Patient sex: M
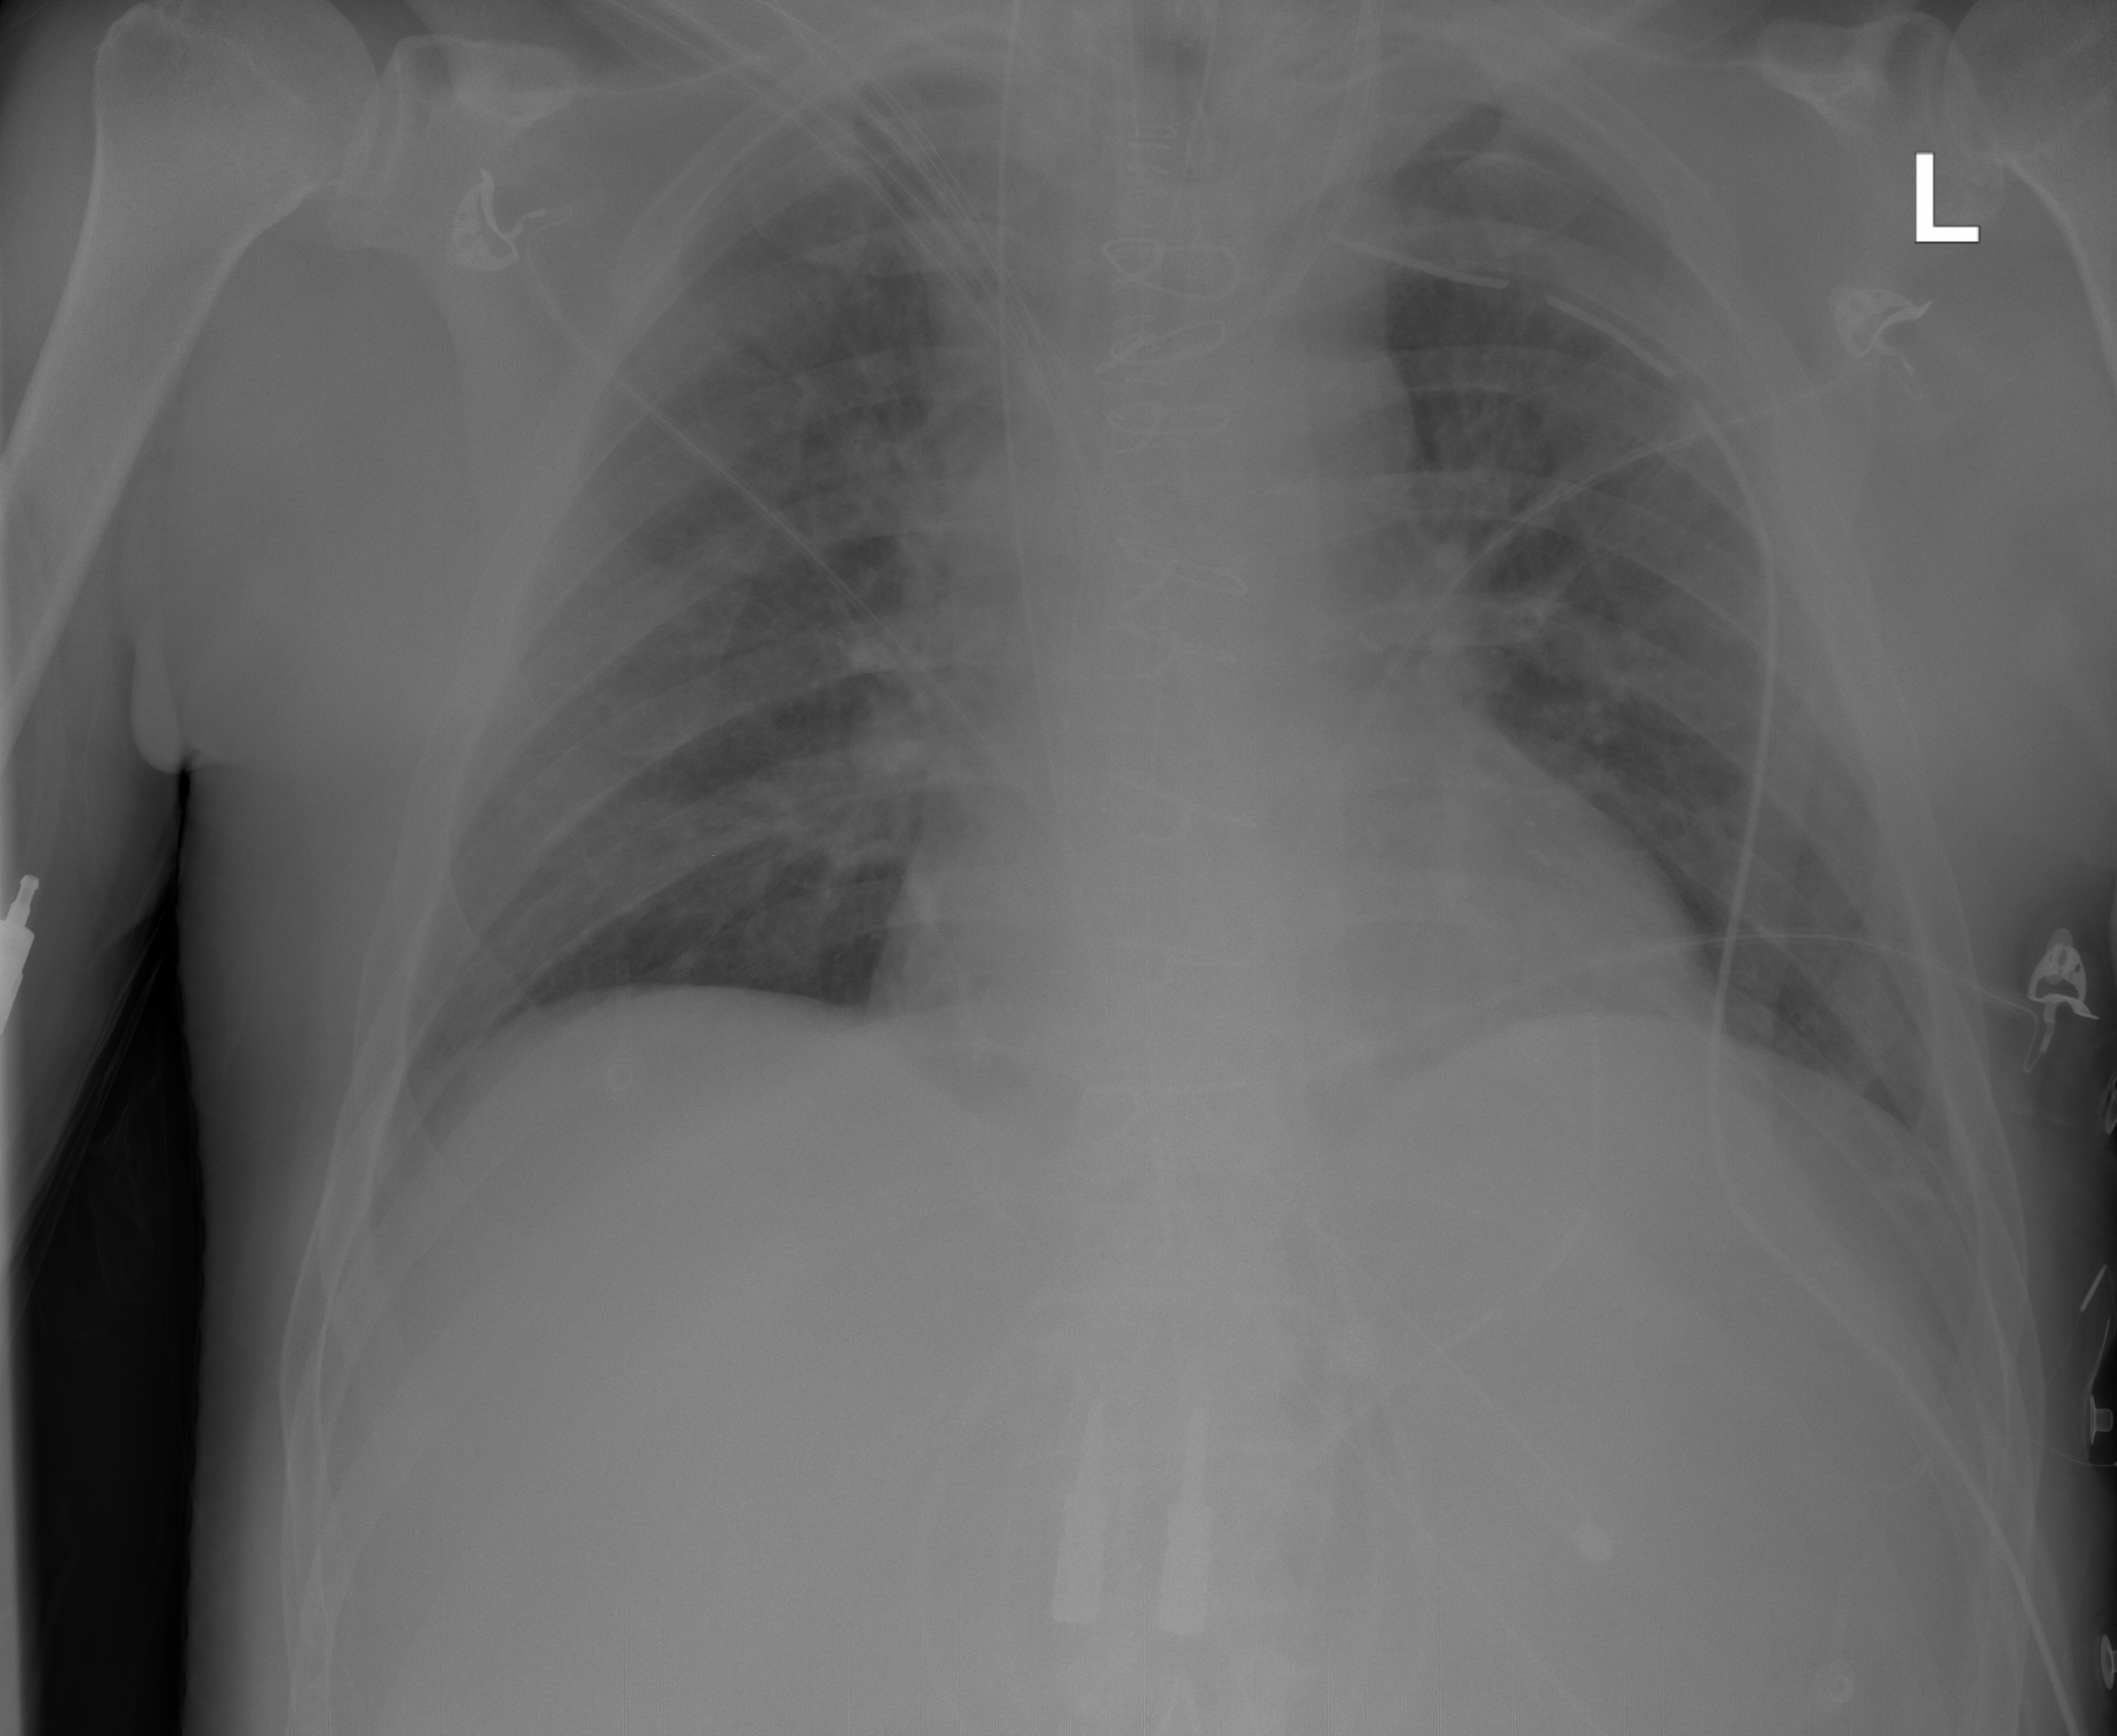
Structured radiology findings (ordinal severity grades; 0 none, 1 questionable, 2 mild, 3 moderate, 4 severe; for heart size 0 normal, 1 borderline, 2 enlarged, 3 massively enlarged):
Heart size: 2
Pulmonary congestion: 2
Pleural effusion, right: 0
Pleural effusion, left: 0
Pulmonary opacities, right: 0
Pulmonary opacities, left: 0
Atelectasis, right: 0
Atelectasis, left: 0